Interaction volume radius: 5 \u00c5
Interaction volume height: 25 \u00c5
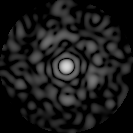
Disorder parameter: 0.835